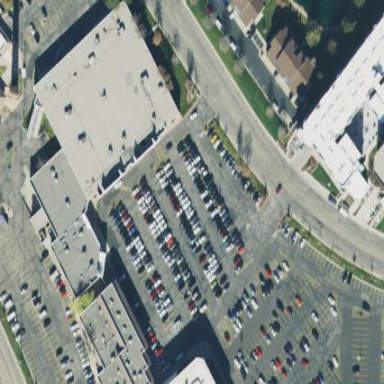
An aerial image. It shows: Retail building that serves as mall.